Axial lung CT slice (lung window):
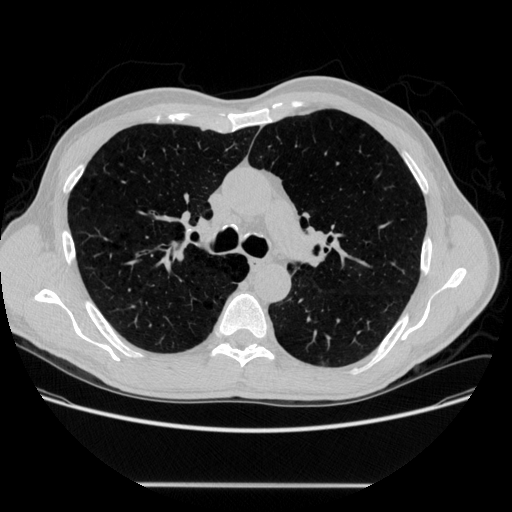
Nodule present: no